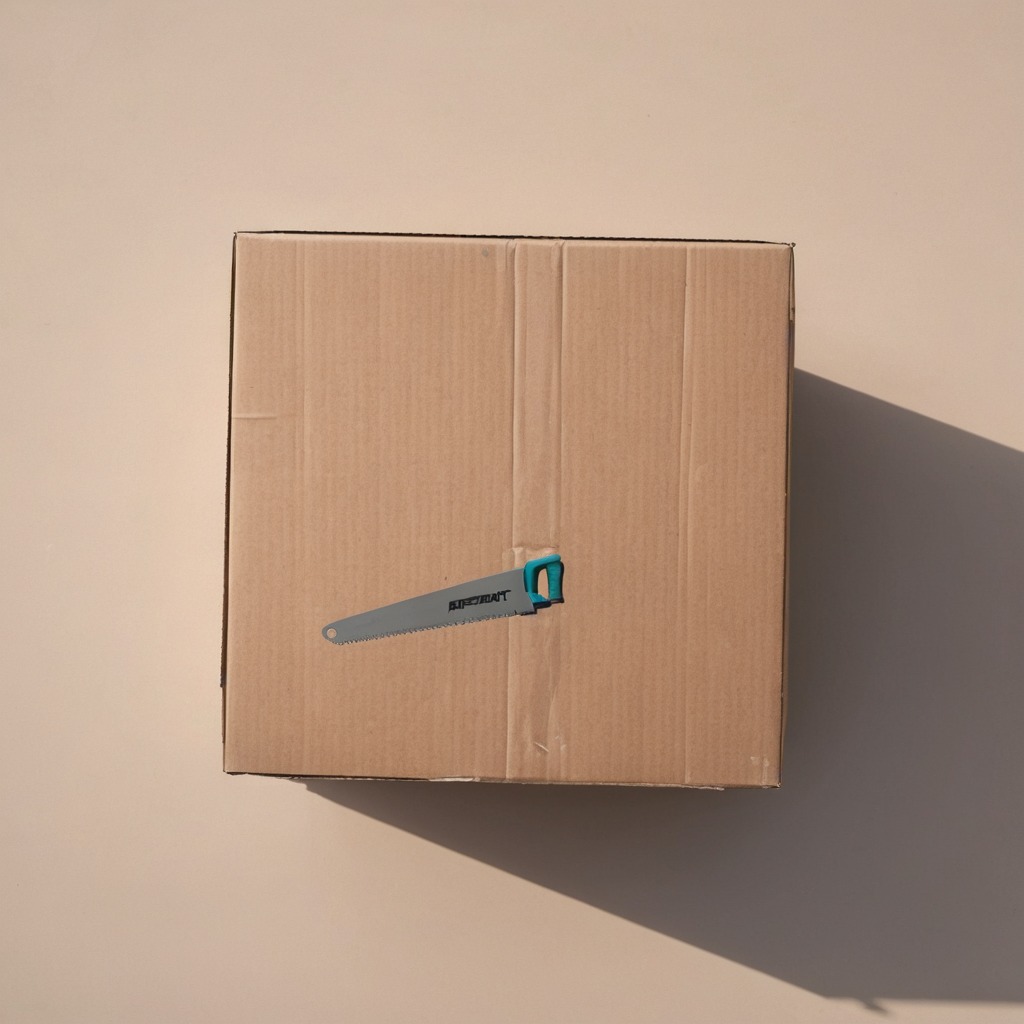
A metal saw is lying on the cardboard box surface in the outdoor workshop.